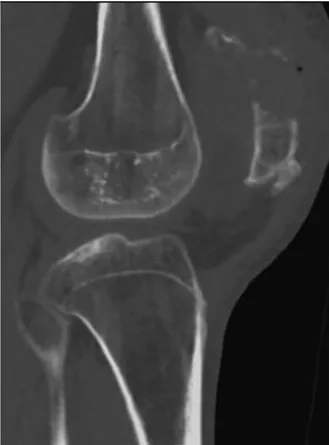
Sagittal CT view.
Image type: radiology (ct)